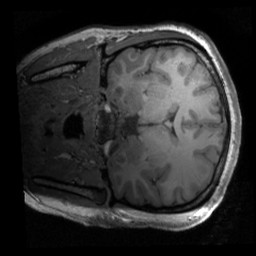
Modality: T1w
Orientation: coronal
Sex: female